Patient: sex M, age 68
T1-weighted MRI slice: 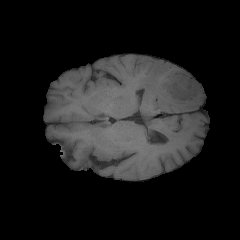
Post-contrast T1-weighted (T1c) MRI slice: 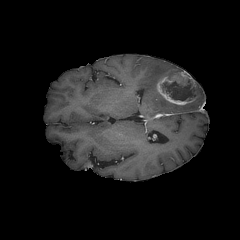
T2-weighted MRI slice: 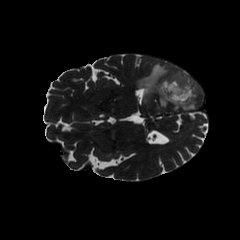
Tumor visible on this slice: yes
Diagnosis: Glioblastoma, IDH-wildtype
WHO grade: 4